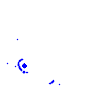
Particle: kaon